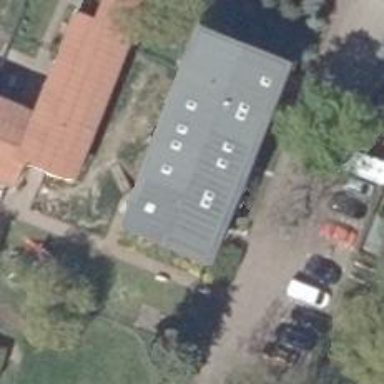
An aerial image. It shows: Veterinary facility.